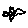
Label: bird